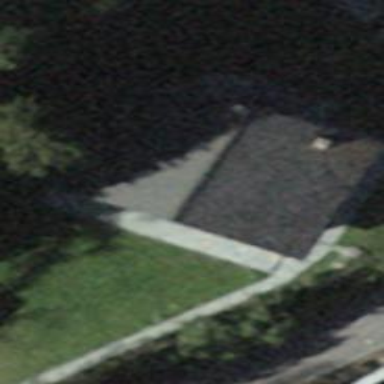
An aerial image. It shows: Building with tile roof.